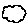
Label: cloud